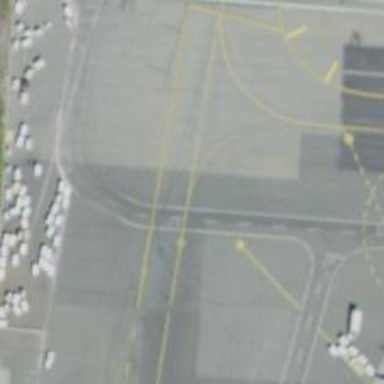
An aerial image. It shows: Image of taxiway at airport.